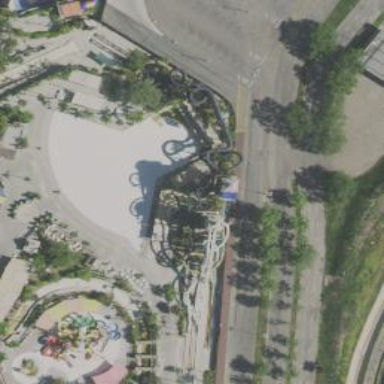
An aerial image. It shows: Water slide attraction.